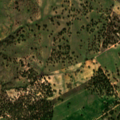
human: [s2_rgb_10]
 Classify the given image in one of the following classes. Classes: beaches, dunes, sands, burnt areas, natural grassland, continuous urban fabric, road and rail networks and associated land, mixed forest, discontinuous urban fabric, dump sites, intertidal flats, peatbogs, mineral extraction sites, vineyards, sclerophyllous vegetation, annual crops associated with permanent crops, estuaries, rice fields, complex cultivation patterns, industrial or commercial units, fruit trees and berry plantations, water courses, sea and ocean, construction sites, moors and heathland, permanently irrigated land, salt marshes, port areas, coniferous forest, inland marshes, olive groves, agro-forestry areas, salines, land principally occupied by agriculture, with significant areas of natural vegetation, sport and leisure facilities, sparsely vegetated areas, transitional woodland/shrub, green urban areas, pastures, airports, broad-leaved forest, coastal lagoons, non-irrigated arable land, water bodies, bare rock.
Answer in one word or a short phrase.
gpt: road and rail networks and associated land, non-irrigated arable land, pastures, agro-forestry areas